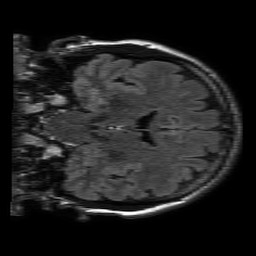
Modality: FLAIR
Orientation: coronal
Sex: male
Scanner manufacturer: philips
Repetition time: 11 s
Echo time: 0.125 s